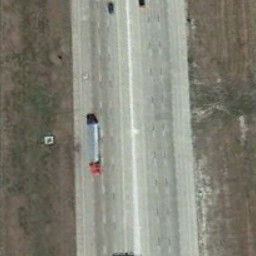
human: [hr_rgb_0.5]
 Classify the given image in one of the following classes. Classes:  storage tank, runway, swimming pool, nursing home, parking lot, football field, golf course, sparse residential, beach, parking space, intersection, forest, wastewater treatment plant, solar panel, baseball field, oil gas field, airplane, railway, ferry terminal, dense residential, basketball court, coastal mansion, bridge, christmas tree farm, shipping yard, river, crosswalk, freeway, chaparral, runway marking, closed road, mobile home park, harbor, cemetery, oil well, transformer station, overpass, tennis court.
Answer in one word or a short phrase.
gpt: freeway